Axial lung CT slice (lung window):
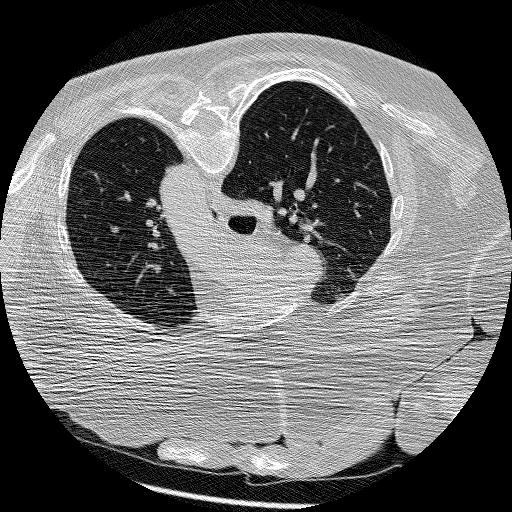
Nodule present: no